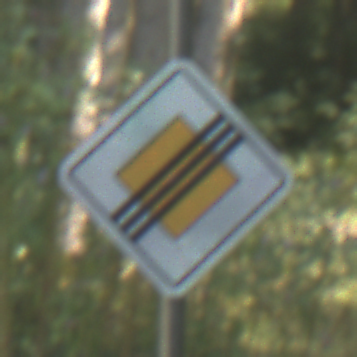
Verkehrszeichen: EndeVorfahrtsstrasse
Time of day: MorningAfternoon
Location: Outdoor (Nature)
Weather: Clear
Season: NotSpecified
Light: Natural